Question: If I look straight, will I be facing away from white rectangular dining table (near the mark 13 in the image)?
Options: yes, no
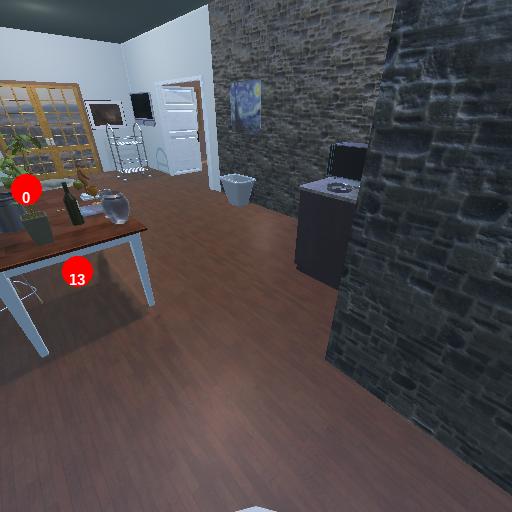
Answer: yes